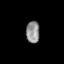
Tissue: prostate
Cell type: Epithelial cells
Senescence score: 0.3283
Nuclear area (px): 291
Mean DAPI intensity: 142.326